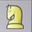
Piece: wN